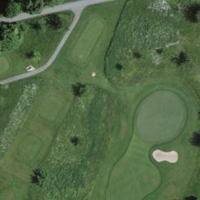
EUNIS habitat code: 53
Species observed at this site:
Pica pica
Corvus corone
Picus viridis
Sturnus vulgaris